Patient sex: F
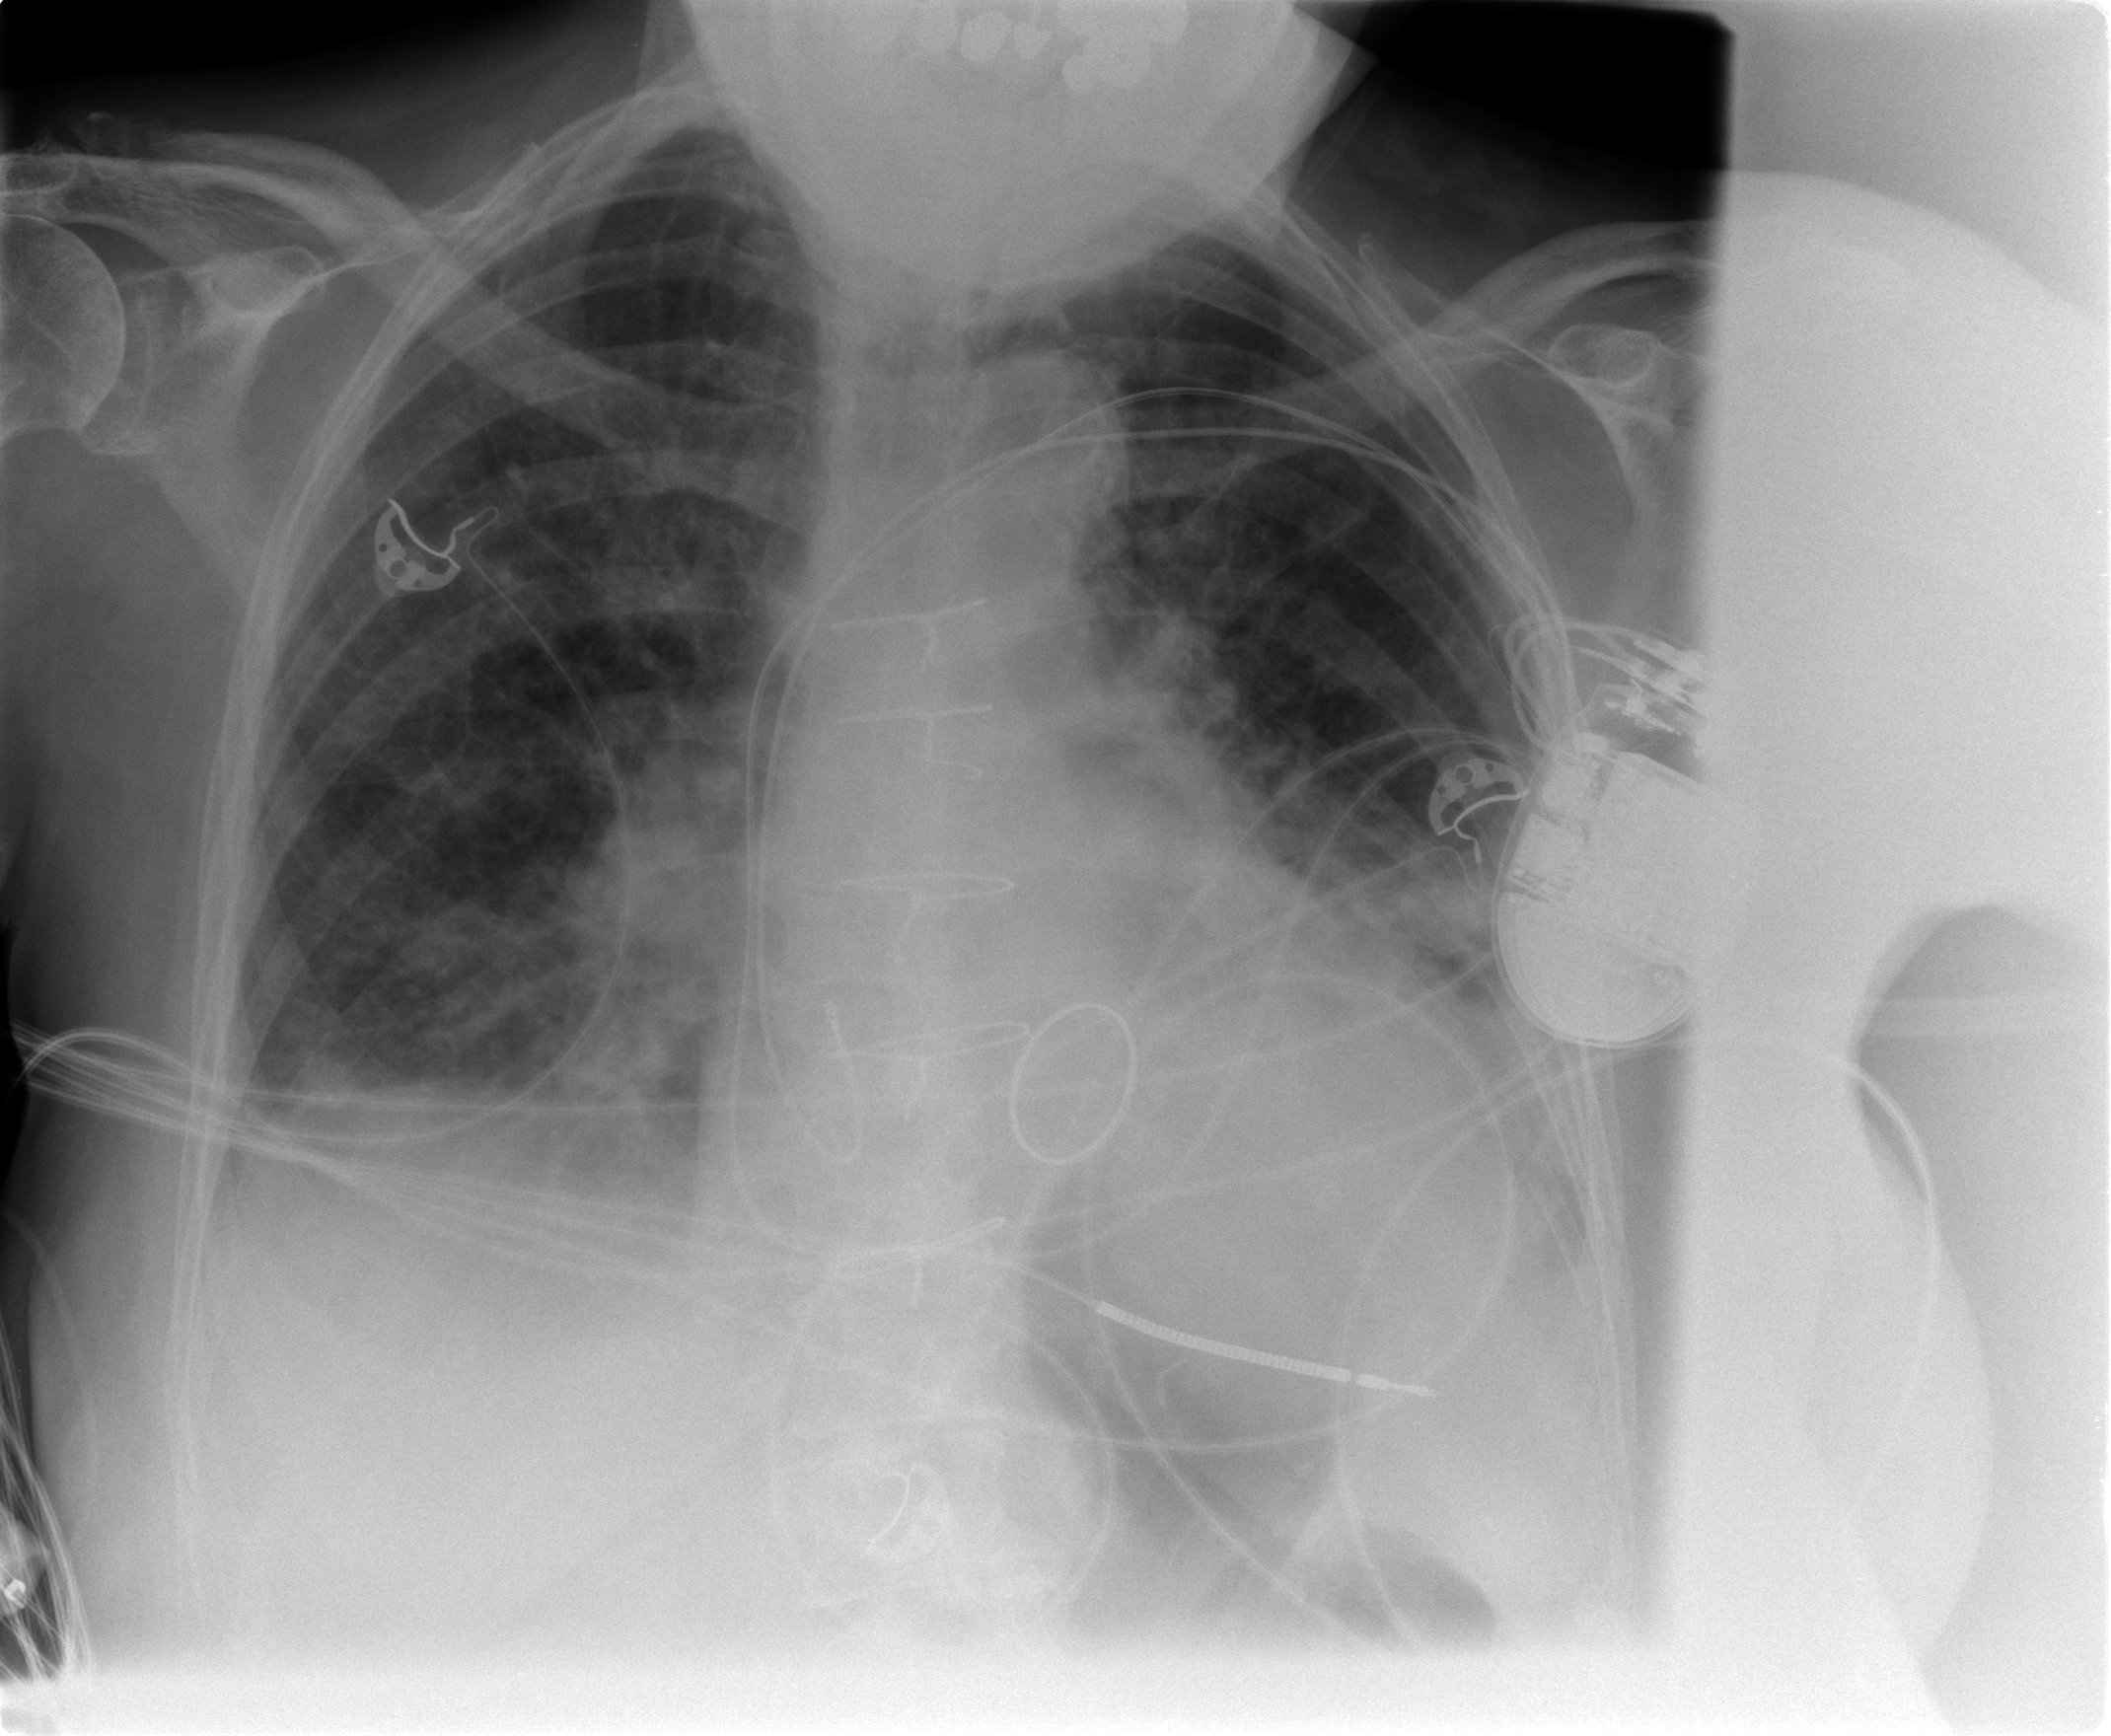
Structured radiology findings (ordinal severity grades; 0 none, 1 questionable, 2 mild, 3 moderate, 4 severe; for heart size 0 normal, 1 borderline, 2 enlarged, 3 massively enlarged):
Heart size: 2
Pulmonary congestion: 2
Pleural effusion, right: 2
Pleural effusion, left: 2
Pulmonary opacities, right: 3
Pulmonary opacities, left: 2
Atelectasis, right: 2
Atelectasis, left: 2